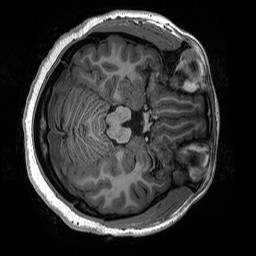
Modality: T1w
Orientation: axial
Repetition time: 8 s
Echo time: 0.066 s